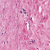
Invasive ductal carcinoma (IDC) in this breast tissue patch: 0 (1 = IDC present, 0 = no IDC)